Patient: sex F, age 68
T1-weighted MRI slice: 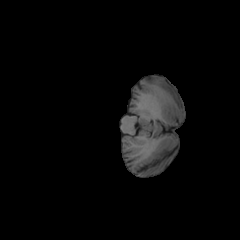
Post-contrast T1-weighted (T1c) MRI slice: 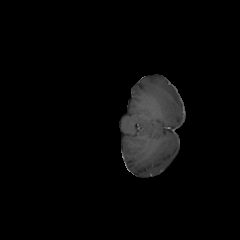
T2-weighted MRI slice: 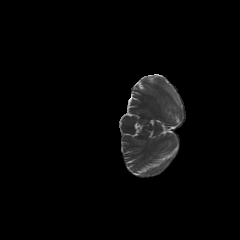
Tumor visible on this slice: no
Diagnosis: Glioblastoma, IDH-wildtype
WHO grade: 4